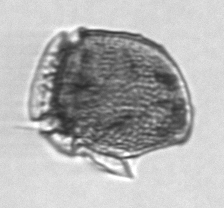
Label: Dinophysis_norvegica